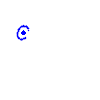
Particle: kaon